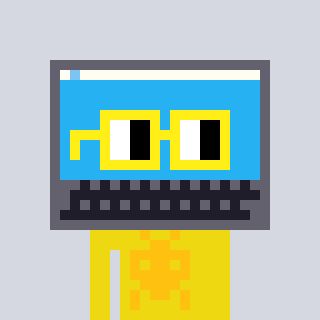
a pixel art character with square yellow glasses, a laptop-shaped head and a yellow-colored body on a cool background